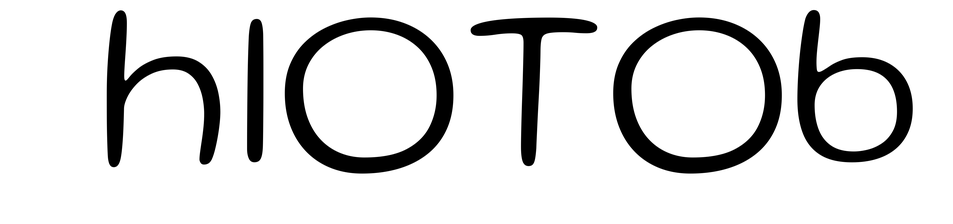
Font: Gluten_ExtraLight